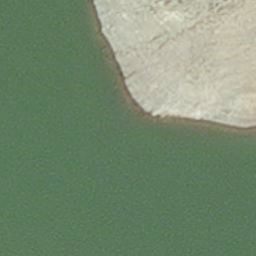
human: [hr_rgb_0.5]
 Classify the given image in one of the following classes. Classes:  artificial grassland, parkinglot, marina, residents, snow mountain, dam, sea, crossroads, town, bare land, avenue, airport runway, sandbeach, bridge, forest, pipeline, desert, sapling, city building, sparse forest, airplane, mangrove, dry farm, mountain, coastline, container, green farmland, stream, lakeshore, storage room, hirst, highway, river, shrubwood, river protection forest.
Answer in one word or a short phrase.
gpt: hirst